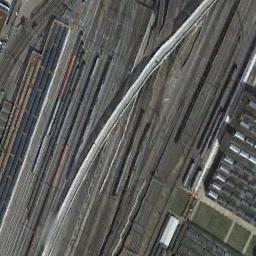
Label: railway